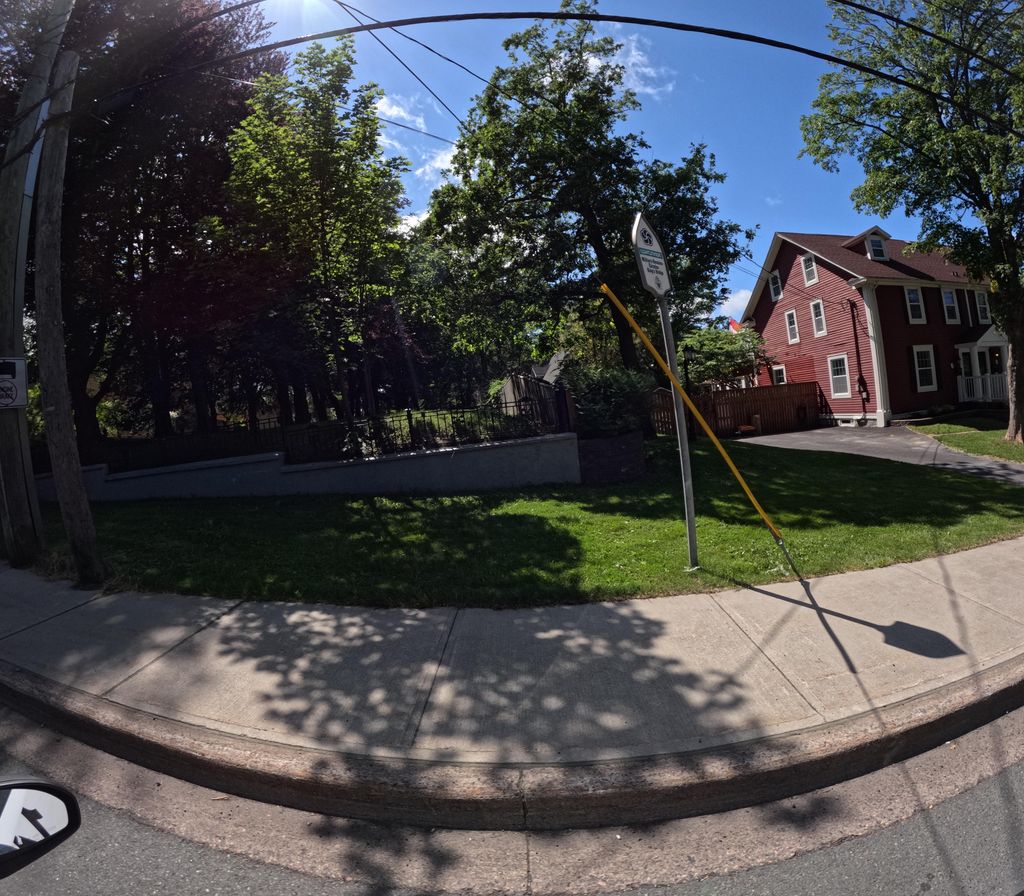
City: st_johns